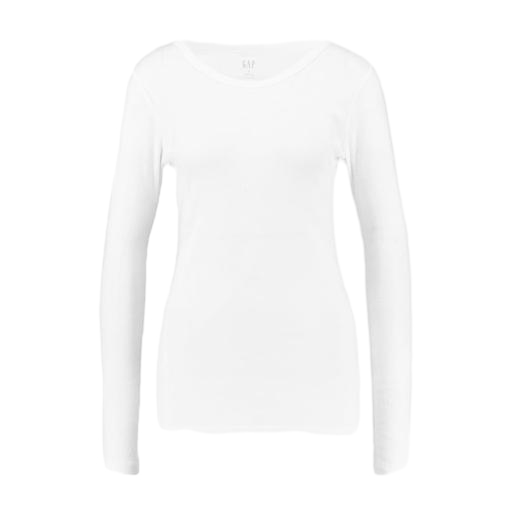
white women's heattech extra warm scoop neck tee, white women's long-sleeve top, women's white long sleeves, white background